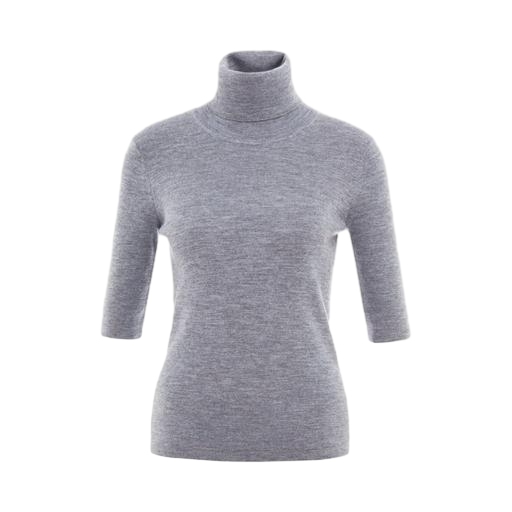
short-sleeve turtleneck top, high-neck top, gray turtlneck, white background